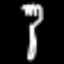
Label: fork